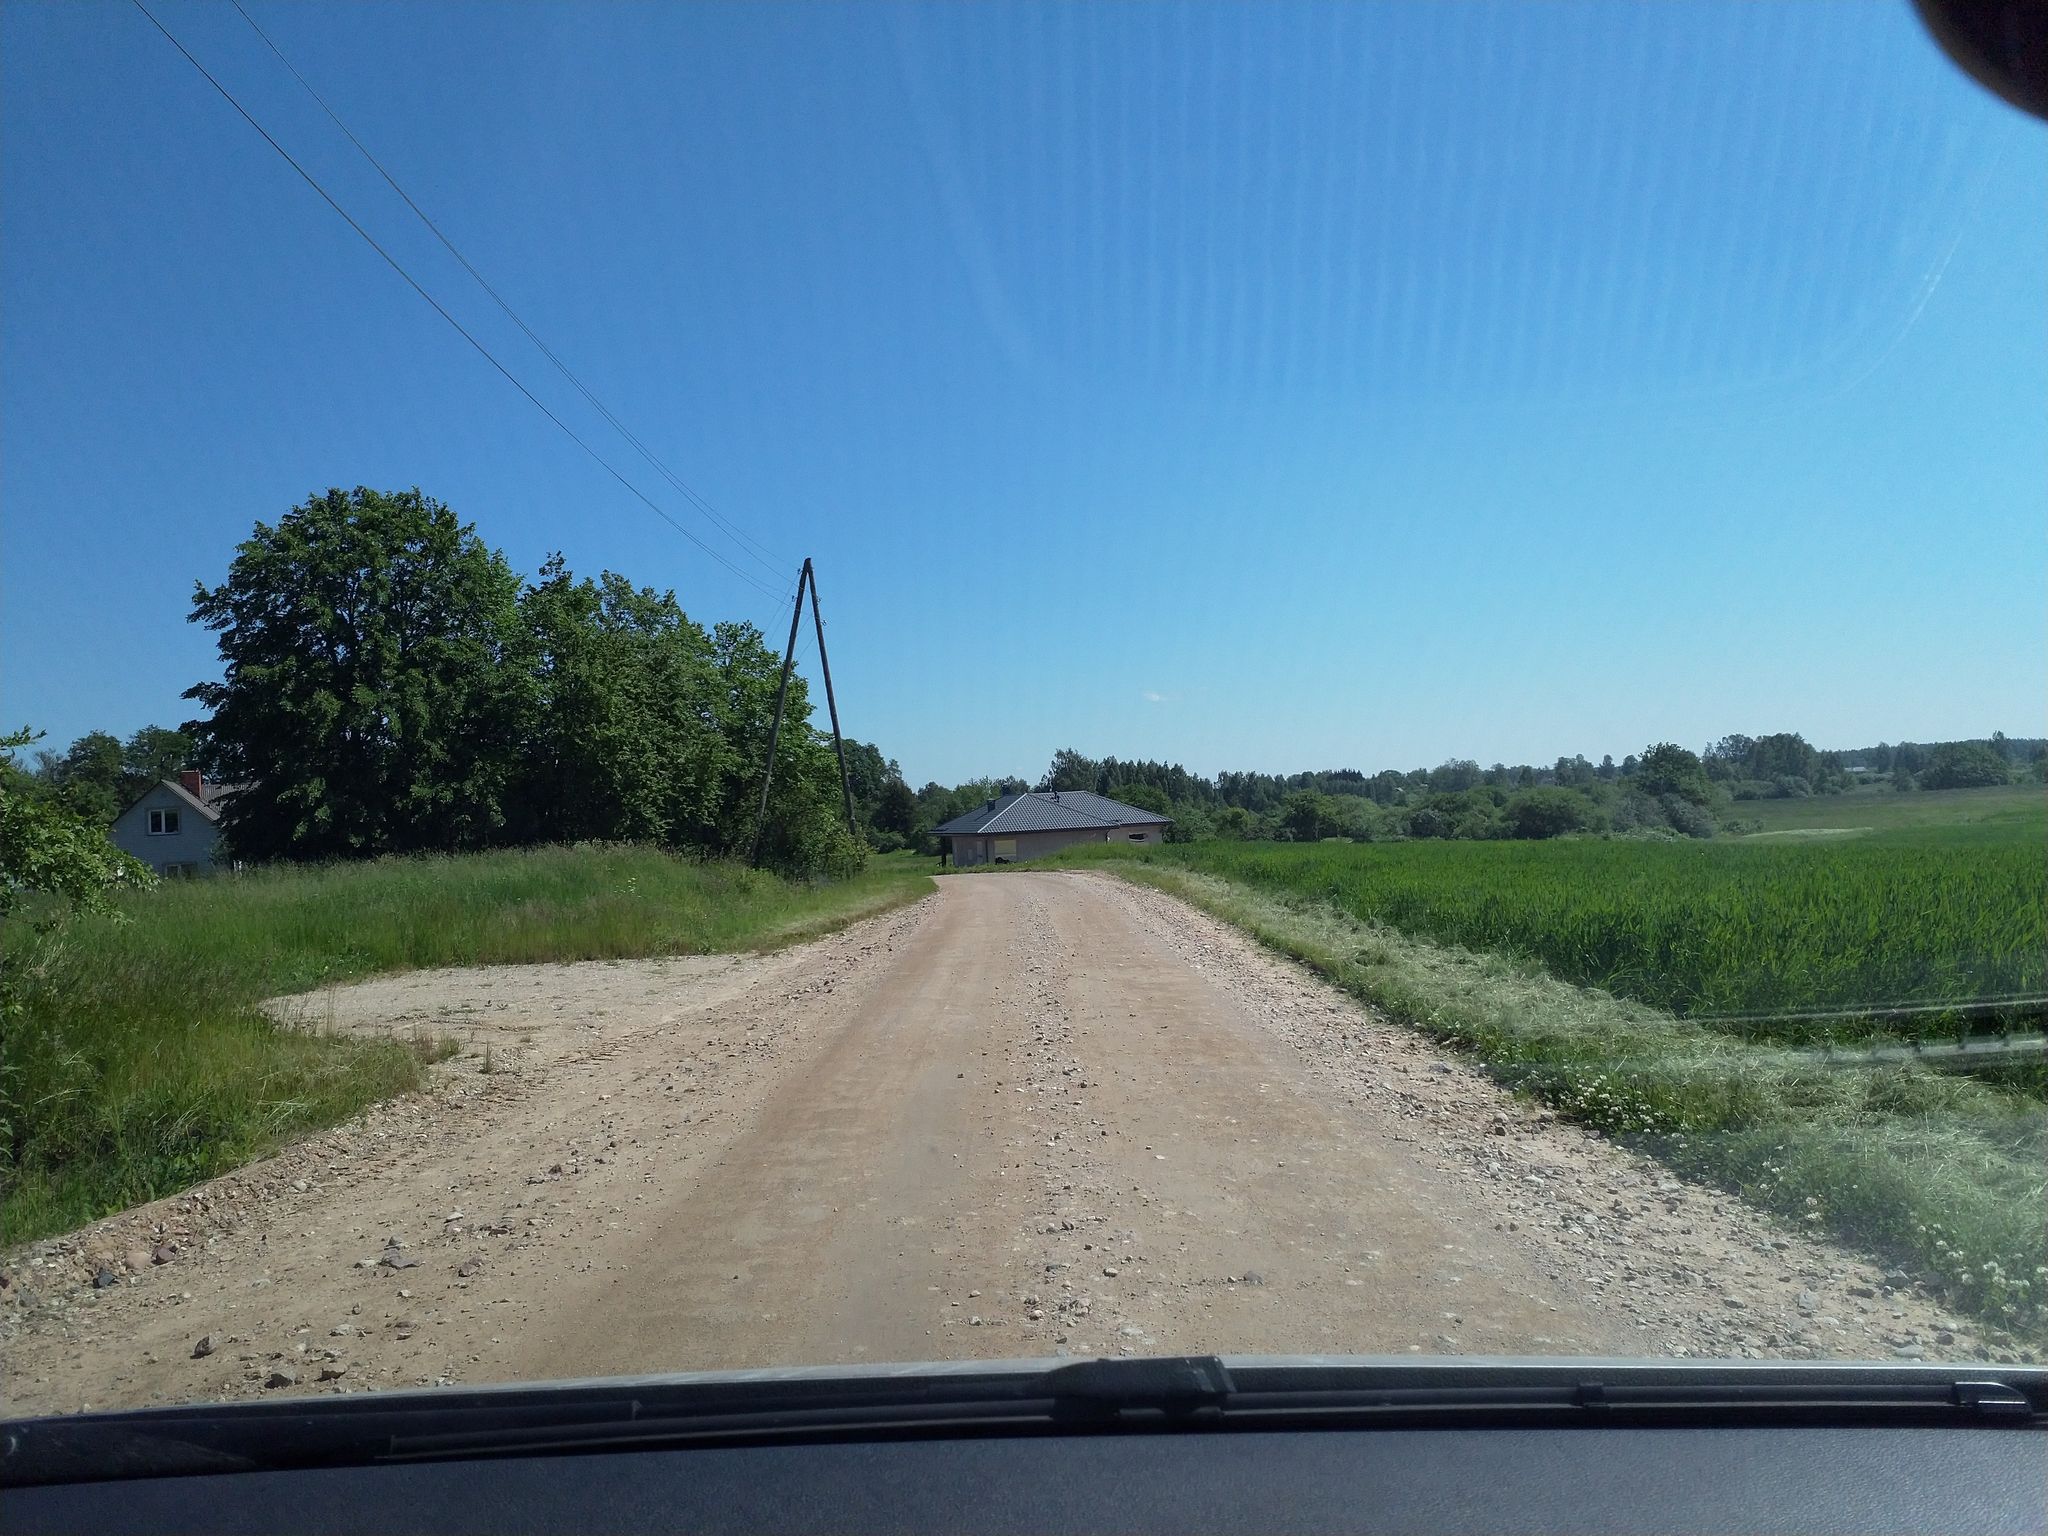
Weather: clear
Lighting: day
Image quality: good
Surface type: driving surface
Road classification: residential, unclassified
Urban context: low density rural
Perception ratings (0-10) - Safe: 4.08, Lively: 2.25, Beautiful: 2.65, Boring: 9.54, Depressing: 4.88, Wealthy: 0.53